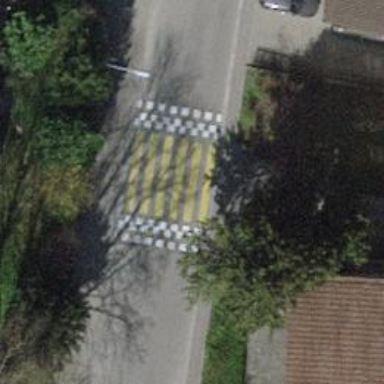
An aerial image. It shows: Uncontrolled zebra crossing with table for traffic calming.